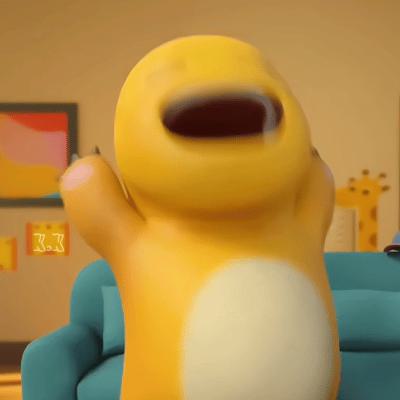
Label: nailong